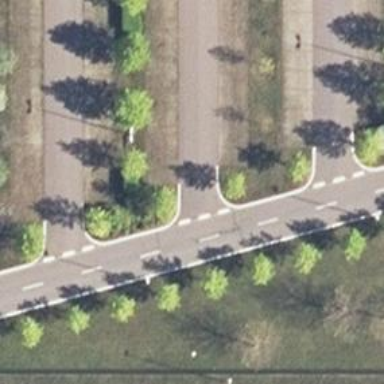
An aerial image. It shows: Asphalt parking aisle in service road with diagonal parking lanes on both sides.